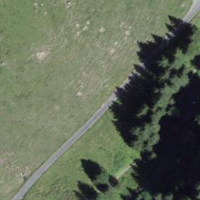
EUNIS habitat code: 23
Species observed at this site:
Prunella vulgaris